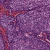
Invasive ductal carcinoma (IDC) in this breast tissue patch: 1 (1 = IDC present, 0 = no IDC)